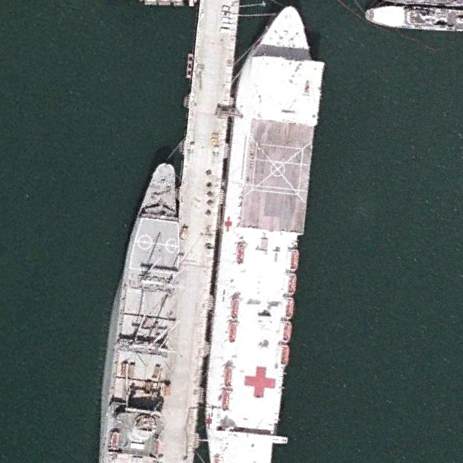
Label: Medical_ship